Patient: sex M, age 52
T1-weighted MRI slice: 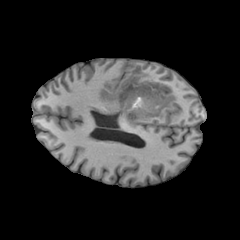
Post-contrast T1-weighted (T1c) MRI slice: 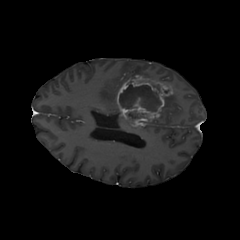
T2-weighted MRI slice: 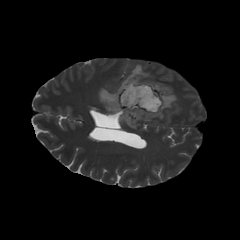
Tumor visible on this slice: yes
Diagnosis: Glioblastoma, IDH-wildtype
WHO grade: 4